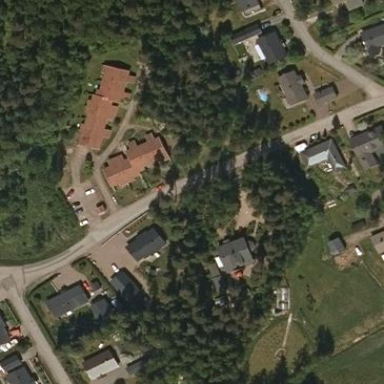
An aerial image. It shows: Residential area.